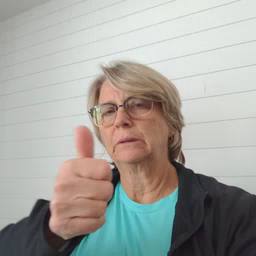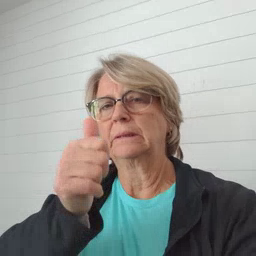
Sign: yourself